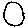
Label: circle